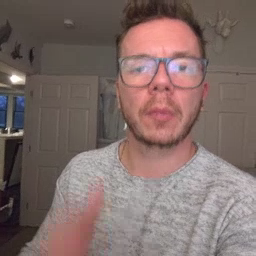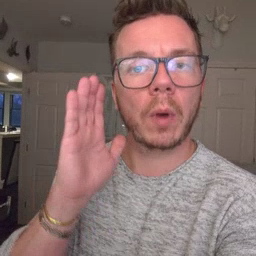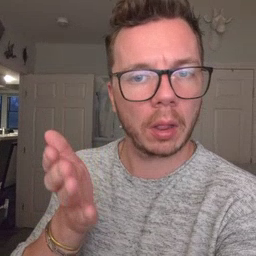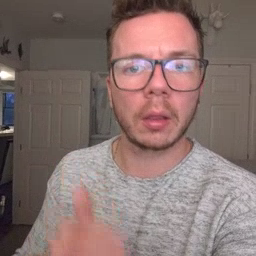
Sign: will